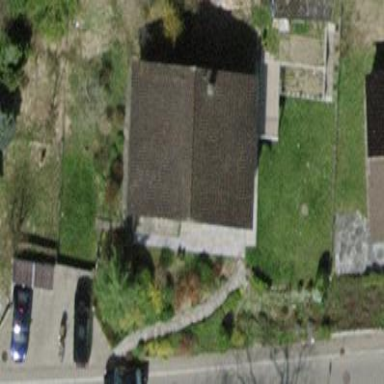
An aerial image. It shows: Gabled roofed house.